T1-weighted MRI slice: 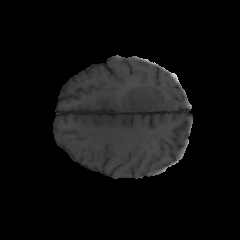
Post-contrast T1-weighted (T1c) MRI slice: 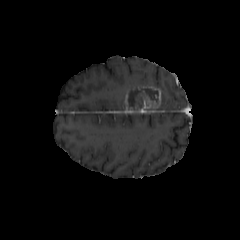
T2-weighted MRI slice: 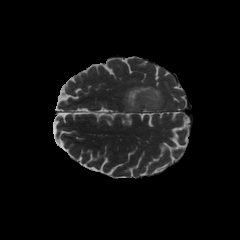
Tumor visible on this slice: yes